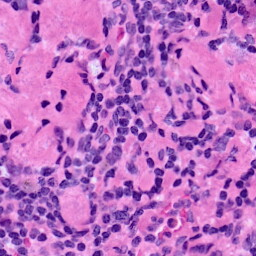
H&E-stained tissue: LymphNode